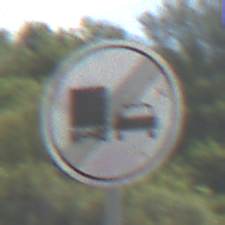
Verkehrszeichen: EndeUeberholverbotKraftfahrzeuge
Umgebung: Outdoor, Nature
Tageszeit: Midday
Wetter: PartlyCloudy
Licht: Natural
Jahreszeit: NotSpecified
Kontrast: HighContrast